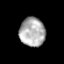
Tissue: prostate
Cell type: Epithelial cells
Senescence score: 0.3208
Nuclear area (px): 723
Mean DAPI intensity: 174.74